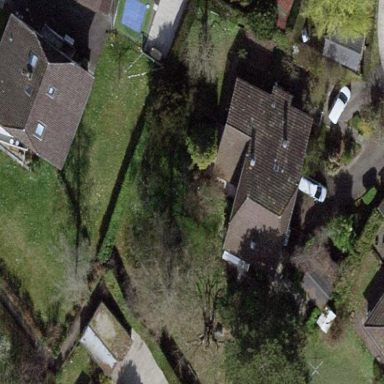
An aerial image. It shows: Garden enclosed by fence.